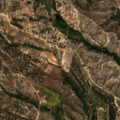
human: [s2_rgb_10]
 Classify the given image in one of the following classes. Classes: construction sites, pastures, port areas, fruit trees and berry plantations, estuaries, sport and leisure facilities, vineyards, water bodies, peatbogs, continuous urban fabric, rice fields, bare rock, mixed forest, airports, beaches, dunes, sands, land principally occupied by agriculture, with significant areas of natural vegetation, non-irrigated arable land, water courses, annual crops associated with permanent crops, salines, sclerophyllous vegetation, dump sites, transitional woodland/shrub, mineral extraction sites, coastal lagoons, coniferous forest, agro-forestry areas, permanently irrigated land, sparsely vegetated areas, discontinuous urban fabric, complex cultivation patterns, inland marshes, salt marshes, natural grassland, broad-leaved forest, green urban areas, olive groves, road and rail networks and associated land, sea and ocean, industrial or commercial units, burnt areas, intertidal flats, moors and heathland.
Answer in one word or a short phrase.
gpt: pastures, annual crops associated with permanent crops, broad-leaved forest, mixed forest, transitional woodland/shrub